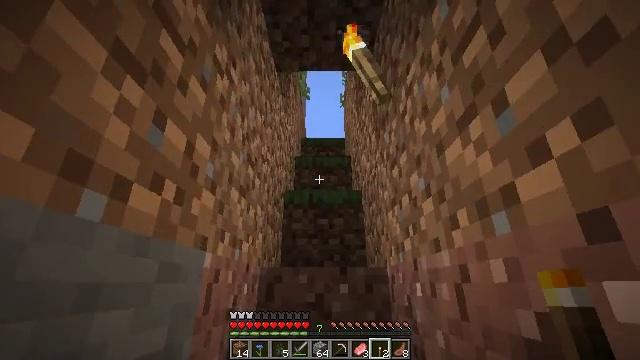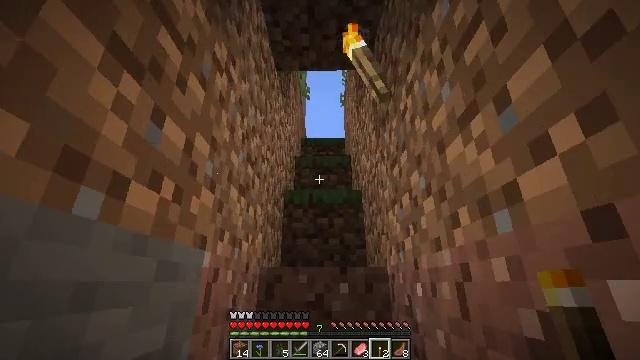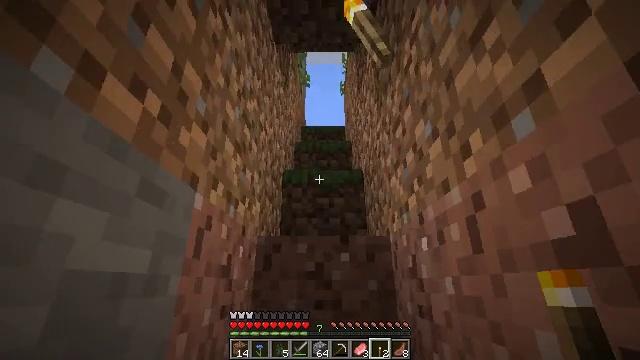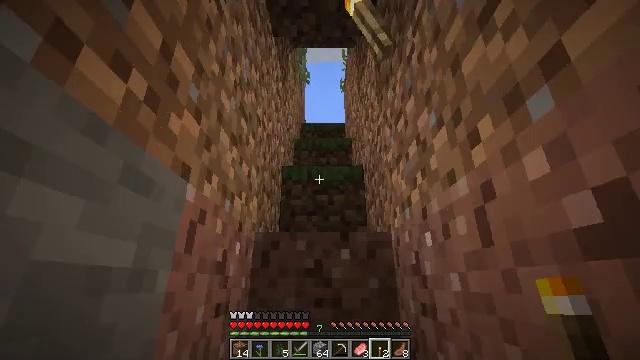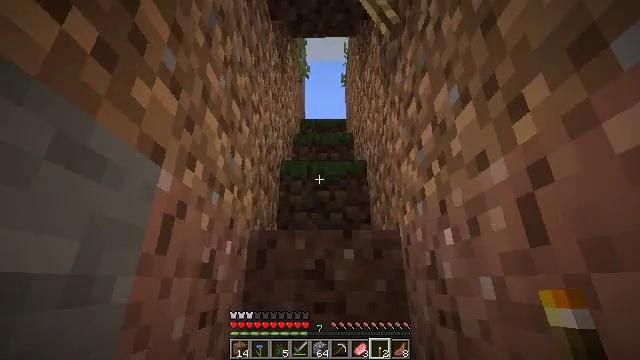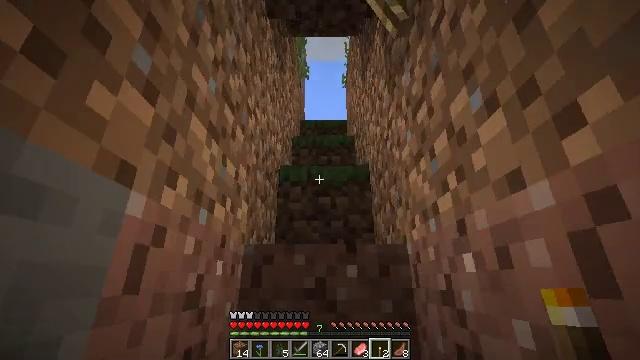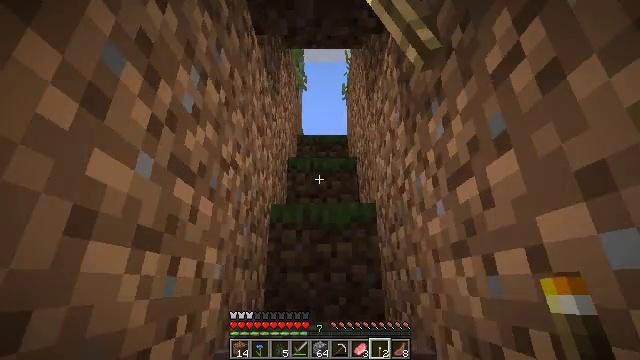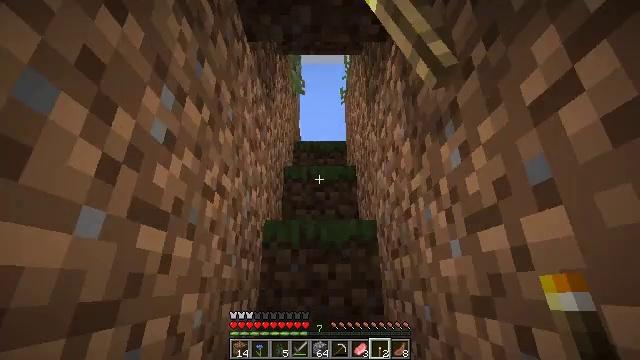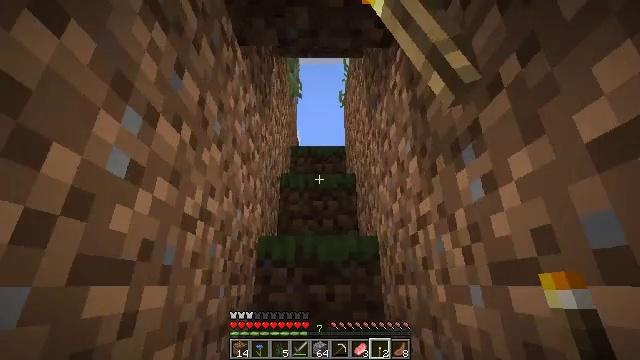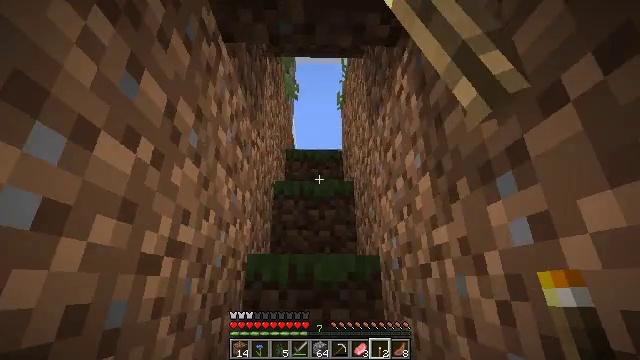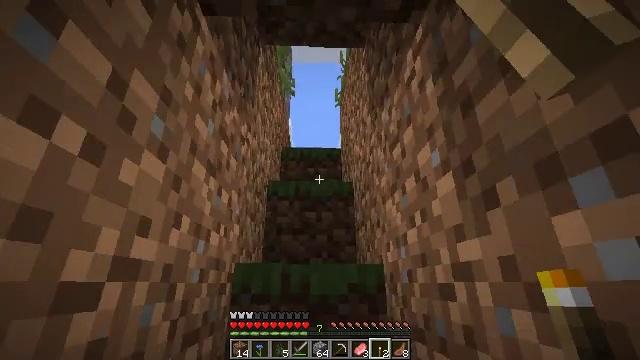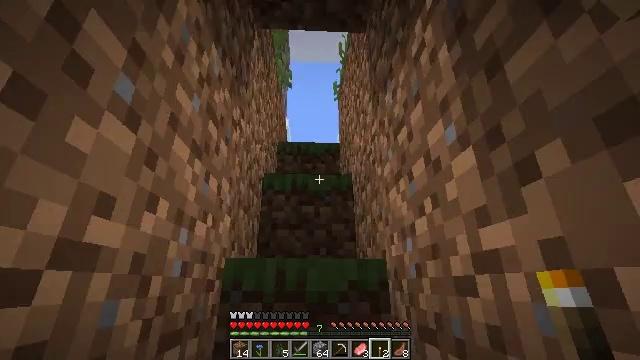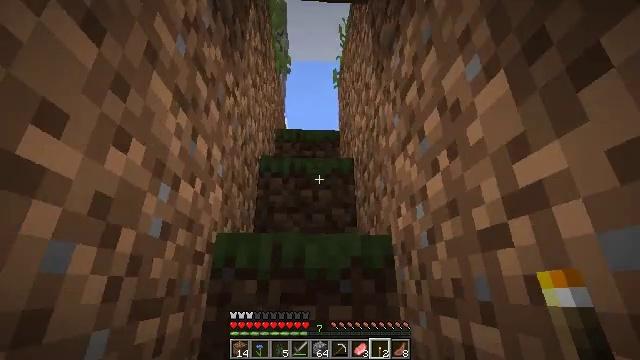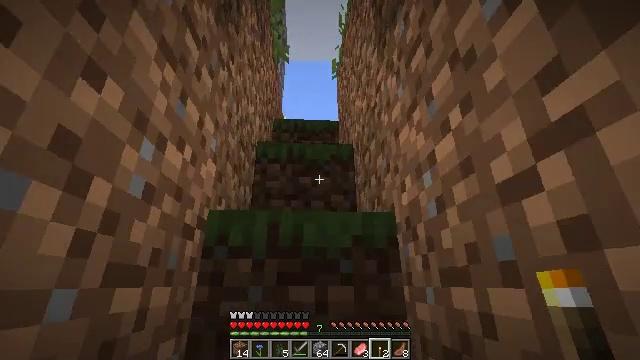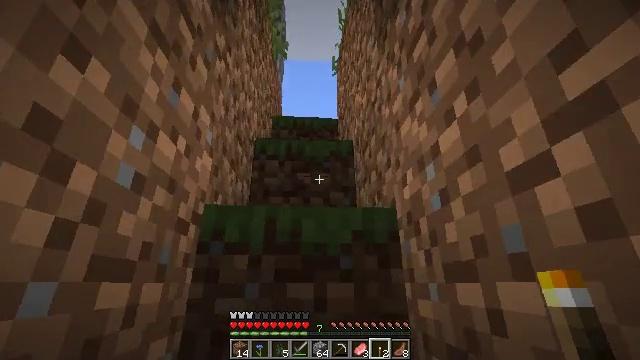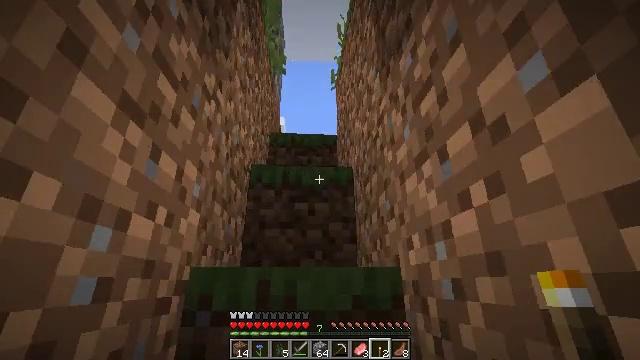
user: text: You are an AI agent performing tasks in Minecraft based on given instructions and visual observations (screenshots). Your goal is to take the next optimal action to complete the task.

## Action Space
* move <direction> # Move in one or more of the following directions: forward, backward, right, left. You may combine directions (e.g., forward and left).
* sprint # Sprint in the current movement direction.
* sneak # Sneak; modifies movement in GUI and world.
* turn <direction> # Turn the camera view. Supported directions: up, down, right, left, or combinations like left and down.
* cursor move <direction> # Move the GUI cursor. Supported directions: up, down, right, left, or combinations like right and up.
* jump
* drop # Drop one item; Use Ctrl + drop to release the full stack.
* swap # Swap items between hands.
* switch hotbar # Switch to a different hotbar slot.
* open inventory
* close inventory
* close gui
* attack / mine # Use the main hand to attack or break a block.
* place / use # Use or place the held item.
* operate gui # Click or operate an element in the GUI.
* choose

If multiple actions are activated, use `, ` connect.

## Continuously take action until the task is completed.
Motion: motion action
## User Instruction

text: Use cobblestone at the crafting table to make cobblestone stairs.
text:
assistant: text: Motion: move forward, jump
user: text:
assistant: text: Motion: move forward, jump
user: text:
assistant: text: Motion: move forward, jump
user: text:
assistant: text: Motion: move forward, jump
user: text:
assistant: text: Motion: move forward, jump
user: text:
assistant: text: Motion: move forward, jump
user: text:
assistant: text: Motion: move forward, jump
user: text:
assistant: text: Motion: move forward, jump
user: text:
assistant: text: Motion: move forward, jump
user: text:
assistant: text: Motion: move forward, jump
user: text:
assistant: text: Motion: move forward, jump
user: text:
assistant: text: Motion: move forward, jump
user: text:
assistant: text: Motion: move forward, jump
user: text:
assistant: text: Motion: move forward, jump
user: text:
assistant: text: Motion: move forward, jump
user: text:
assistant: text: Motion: move forward, jump
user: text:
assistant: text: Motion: move forward, jump
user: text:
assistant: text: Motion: move forward, jump
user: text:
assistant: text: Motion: move forward, jump
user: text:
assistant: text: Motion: move forward, jump
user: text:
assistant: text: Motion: move forward, jump
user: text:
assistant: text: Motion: move forward, turn down, jump
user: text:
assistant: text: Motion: move forward, jump
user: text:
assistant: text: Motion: move forward, jump
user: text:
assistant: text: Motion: move forward, jump
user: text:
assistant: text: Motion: move forward, jump
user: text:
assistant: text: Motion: move forward, jump
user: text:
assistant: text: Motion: move forward, jump
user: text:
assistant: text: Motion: move forward, jump
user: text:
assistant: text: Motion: move forward, turn down, jump